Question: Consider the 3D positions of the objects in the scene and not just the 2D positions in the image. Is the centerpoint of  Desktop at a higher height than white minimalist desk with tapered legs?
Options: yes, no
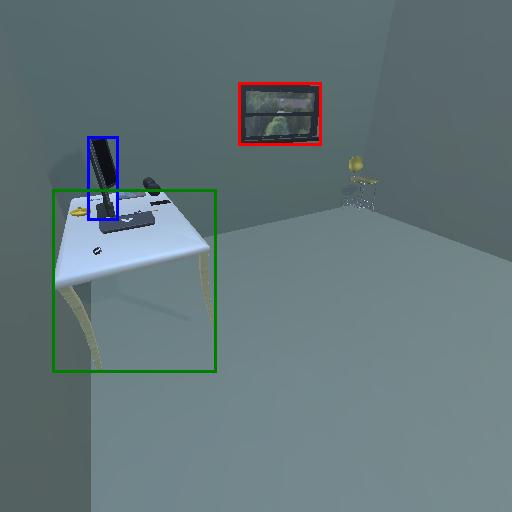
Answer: yes